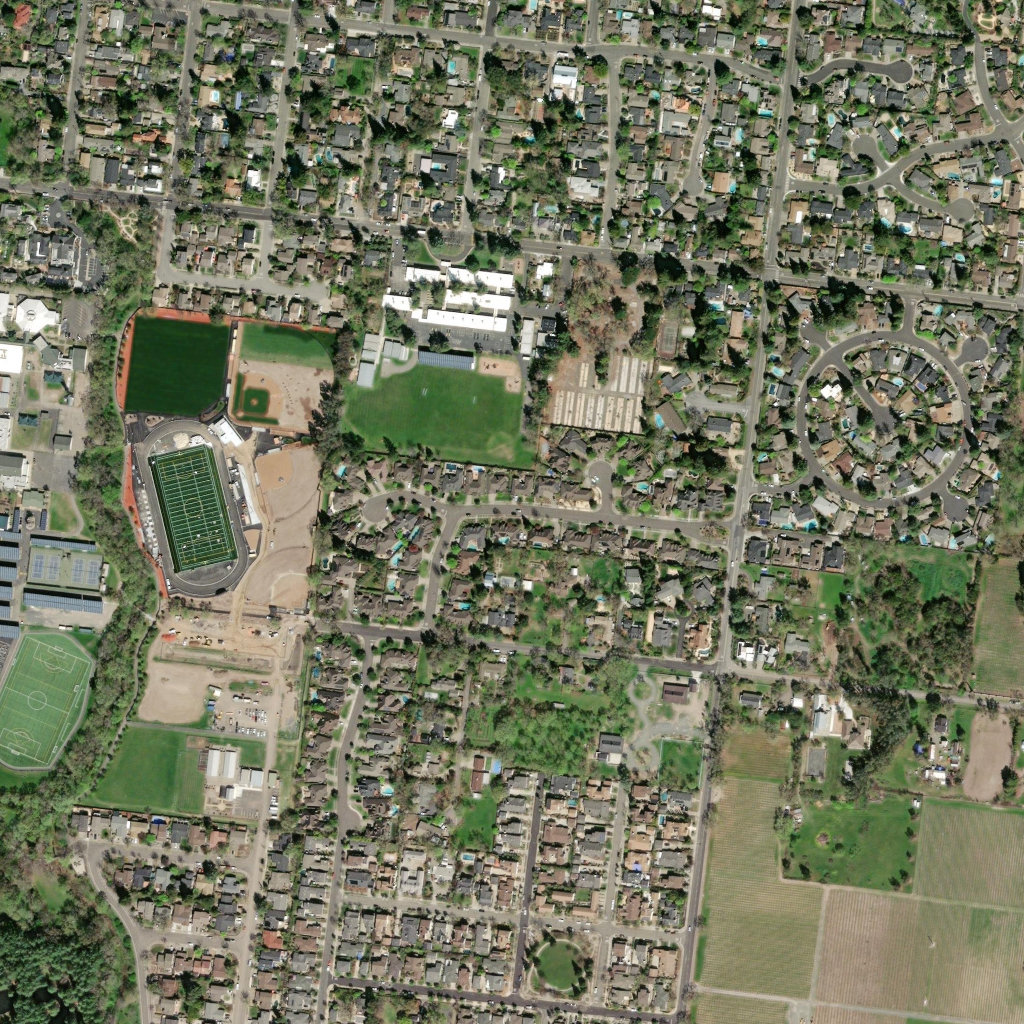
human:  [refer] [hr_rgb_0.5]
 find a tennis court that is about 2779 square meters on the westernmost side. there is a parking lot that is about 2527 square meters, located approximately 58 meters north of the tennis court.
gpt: <box>[[2, 53, 10, 57, 0]]</box>

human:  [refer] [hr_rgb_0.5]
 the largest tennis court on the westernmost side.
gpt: <box>[[2, 53, 10, 57, 0]]</box>